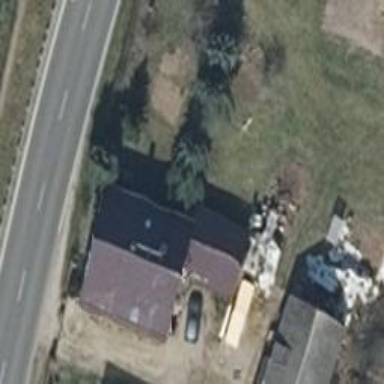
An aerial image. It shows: Gabled house with the roof oriented along the building.